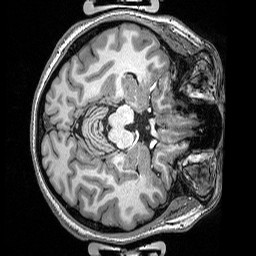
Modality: T1w
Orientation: axial
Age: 27
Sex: female